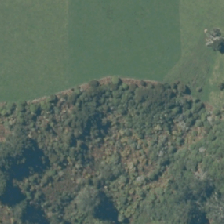
Land cover: manuka_kanuka